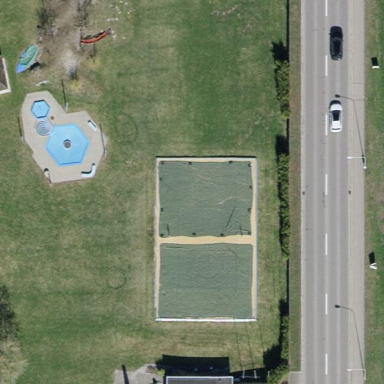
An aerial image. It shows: Beach volleyball pitch for leisure activities.